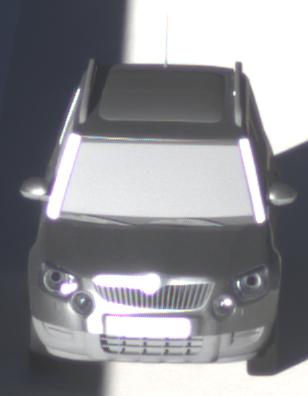
Make: Skoda
Model: Yeti 1.2 TSI
Detailed model: Yeti
Model produced from: 2009/11
Model produced until: 2011/10
Doors: 5
Color: gray
Road condition: dry road
Daytime: sunrise or sunset
Contrast: high contrast